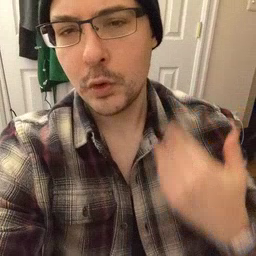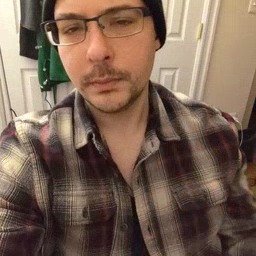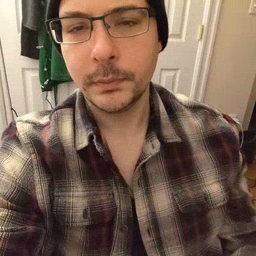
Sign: before